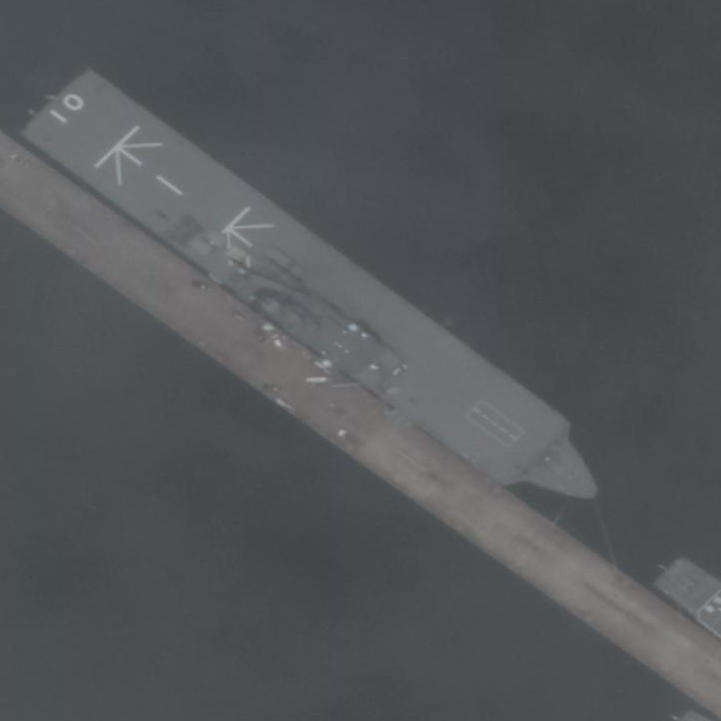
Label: assault